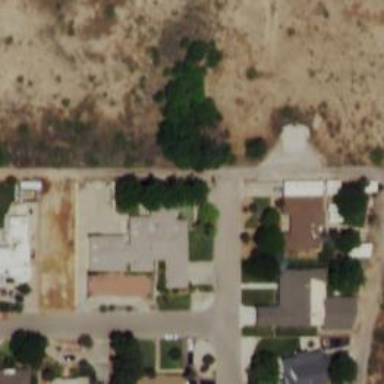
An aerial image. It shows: Alleyway designated as service road.